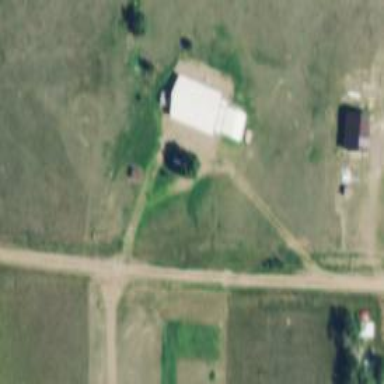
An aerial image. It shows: Driveway.